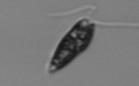
Label: Euglena